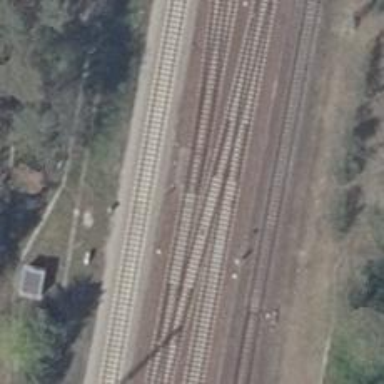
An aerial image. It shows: Railway switch with the turnout side on the left.